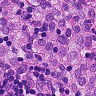
Metastatic tissue present: yes